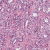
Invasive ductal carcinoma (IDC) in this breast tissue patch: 1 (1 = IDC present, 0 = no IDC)